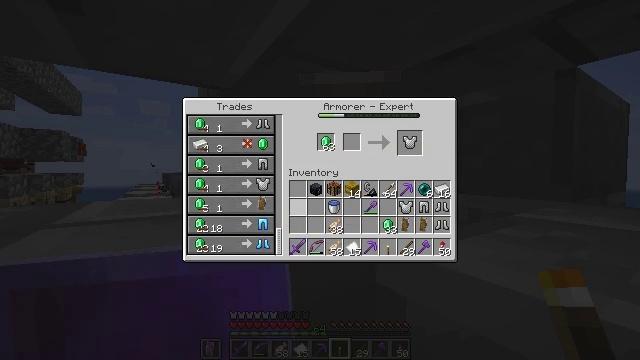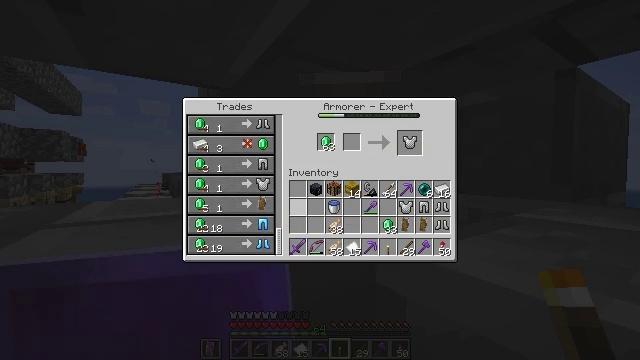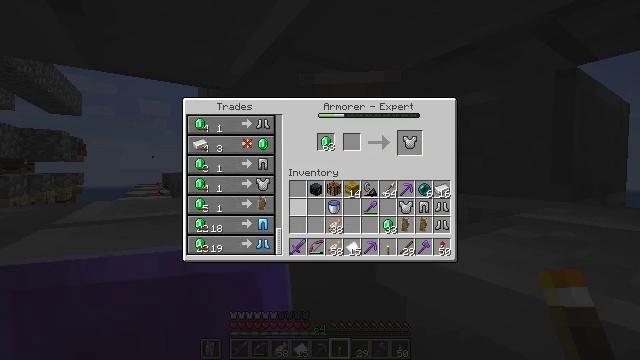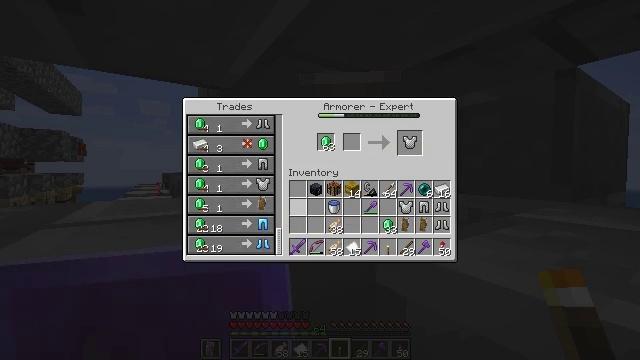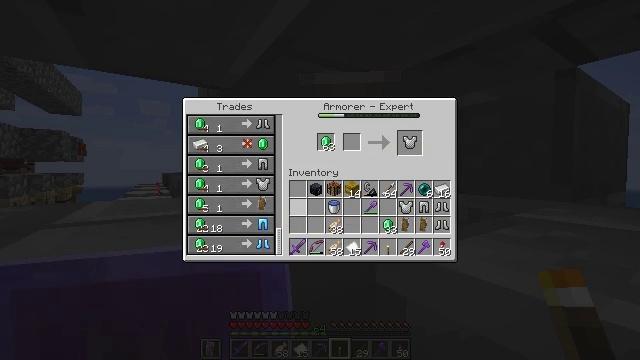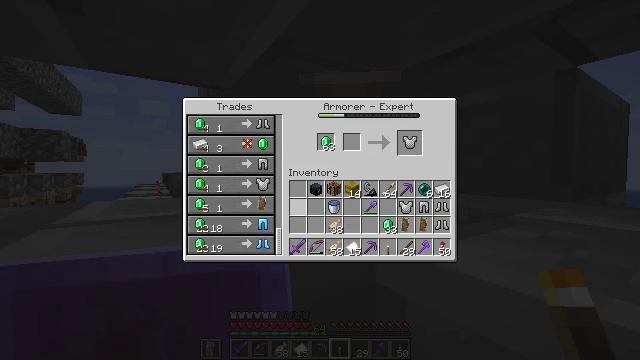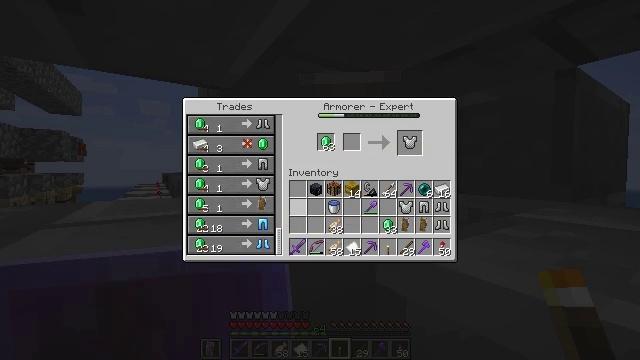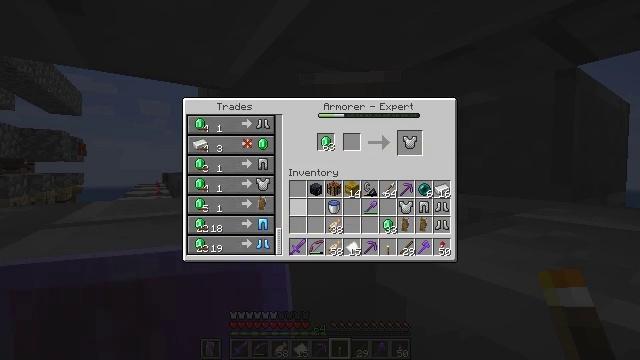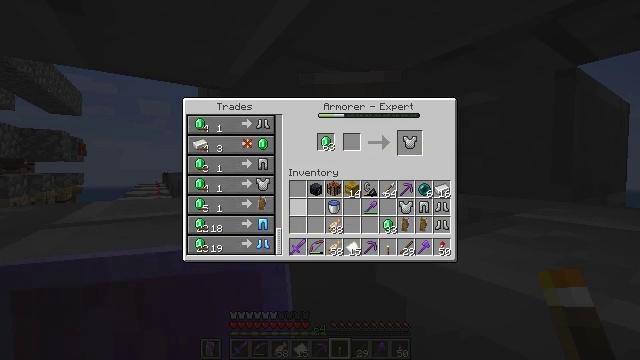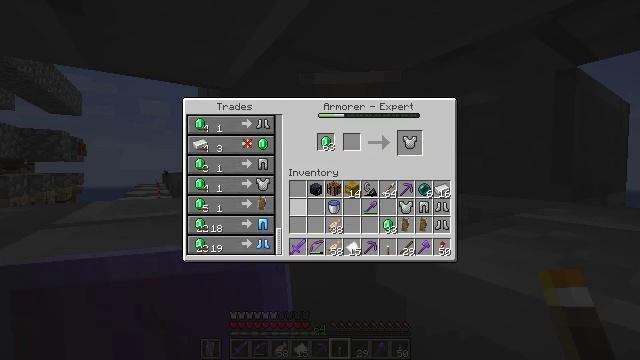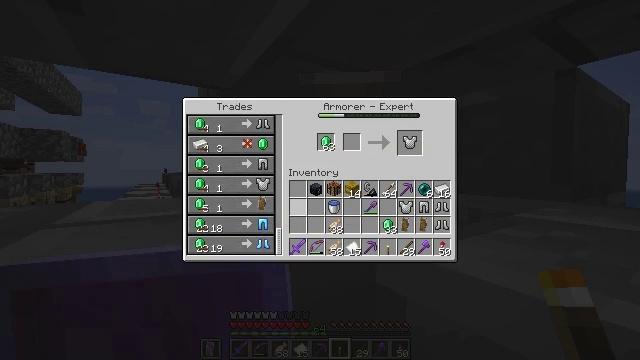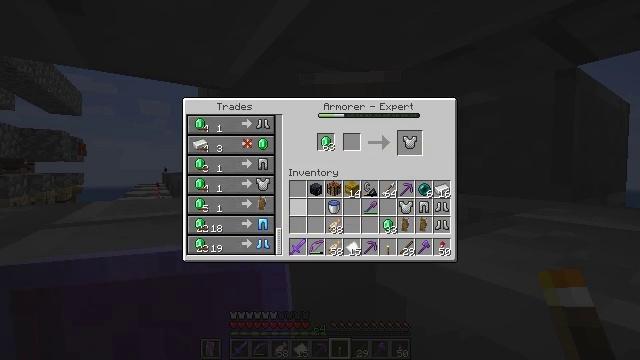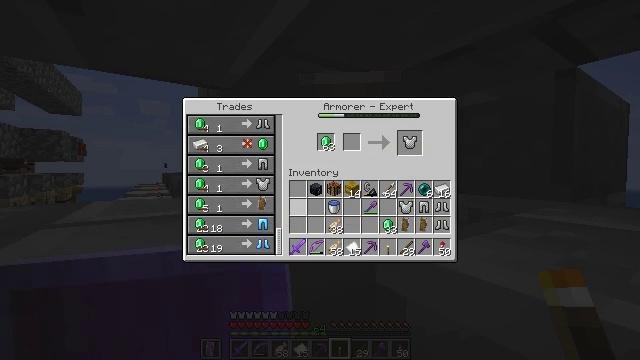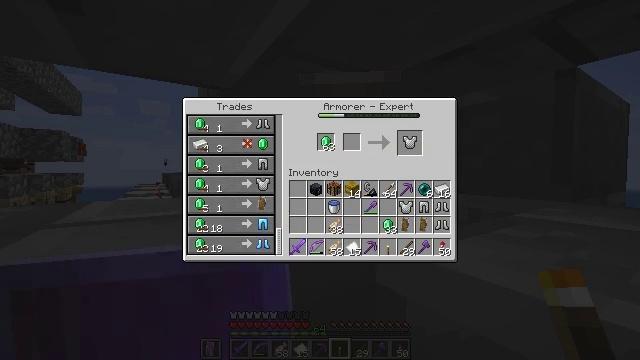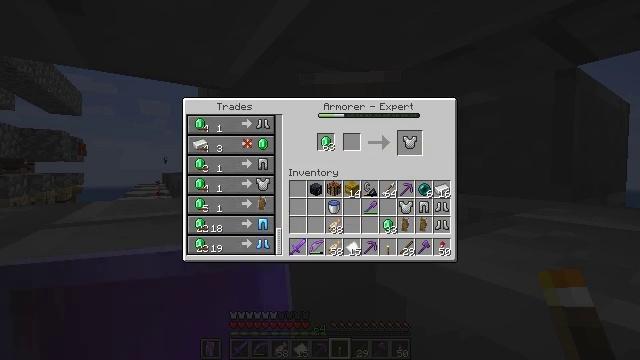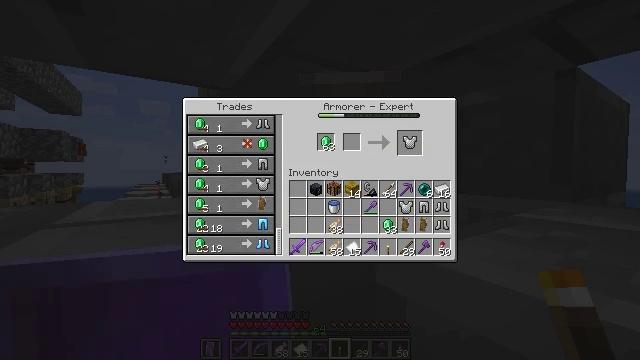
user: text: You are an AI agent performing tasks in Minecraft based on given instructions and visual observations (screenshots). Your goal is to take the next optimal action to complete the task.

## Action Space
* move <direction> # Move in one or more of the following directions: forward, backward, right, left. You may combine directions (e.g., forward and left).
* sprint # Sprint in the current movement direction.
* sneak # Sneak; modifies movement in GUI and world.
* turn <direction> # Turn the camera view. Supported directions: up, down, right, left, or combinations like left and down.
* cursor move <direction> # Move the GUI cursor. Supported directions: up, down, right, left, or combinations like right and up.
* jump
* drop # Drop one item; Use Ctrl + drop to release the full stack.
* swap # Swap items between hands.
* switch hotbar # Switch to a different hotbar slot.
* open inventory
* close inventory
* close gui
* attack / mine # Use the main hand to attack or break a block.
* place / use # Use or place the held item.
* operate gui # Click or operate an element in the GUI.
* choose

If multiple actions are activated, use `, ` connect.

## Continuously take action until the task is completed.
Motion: motion action
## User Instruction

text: Form a chainmail chestplate at the crafting table.
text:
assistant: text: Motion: no_op
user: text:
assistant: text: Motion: no_op
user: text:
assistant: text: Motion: no_op
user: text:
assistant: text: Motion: no_op
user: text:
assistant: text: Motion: no_op
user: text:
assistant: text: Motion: no_op
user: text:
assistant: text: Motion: no_op
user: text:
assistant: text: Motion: no_op
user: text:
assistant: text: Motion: no_op
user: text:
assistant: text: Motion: no_op
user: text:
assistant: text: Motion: no_op
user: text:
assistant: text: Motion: no_op
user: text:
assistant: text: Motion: turn left
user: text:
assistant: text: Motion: no_op
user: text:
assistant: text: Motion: no_op
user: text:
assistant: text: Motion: turn left
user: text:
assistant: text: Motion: no_op
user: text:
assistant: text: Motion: no_op
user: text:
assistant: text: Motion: no_op
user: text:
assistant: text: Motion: no_op
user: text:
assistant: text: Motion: no_op
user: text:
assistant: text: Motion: no_op
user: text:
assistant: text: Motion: no_op
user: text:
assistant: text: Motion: no_op
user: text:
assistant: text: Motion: attack / mine
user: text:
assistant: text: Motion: attack / mine
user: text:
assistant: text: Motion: attack / mine
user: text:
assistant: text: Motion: no_op
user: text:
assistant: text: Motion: no_op
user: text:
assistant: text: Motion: no_op